Field crop: maize
Growth stage: 2
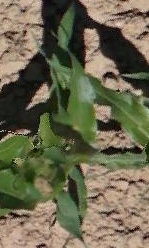
Species: maize